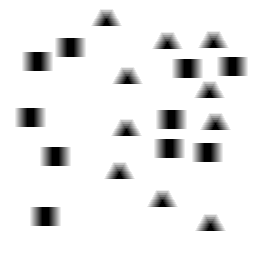
Squares: 10
Triangles: 10
Stars: 0
Total shapes: 20